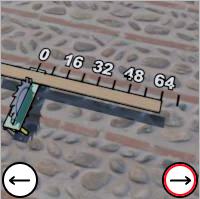
Task: length
Answer: 64
First scale value: 16.0